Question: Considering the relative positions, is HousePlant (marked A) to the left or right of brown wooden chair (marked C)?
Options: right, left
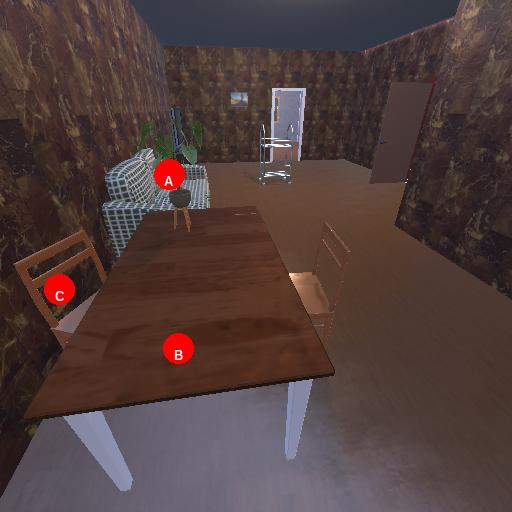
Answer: right